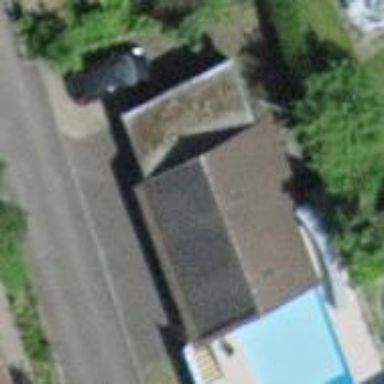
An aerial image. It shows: Garage.